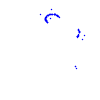
Particle: proton